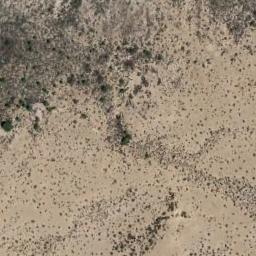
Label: chaparral